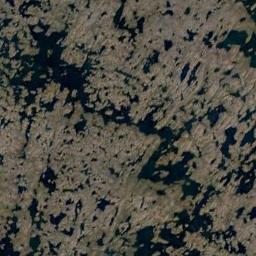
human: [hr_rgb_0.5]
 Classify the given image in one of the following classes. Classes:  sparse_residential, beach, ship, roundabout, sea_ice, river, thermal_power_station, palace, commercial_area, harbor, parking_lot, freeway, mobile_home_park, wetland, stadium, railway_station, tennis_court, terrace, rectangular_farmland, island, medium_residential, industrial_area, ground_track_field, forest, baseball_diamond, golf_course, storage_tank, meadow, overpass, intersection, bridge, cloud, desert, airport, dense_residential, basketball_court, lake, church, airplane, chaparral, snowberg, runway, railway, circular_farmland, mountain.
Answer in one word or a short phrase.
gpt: wetland